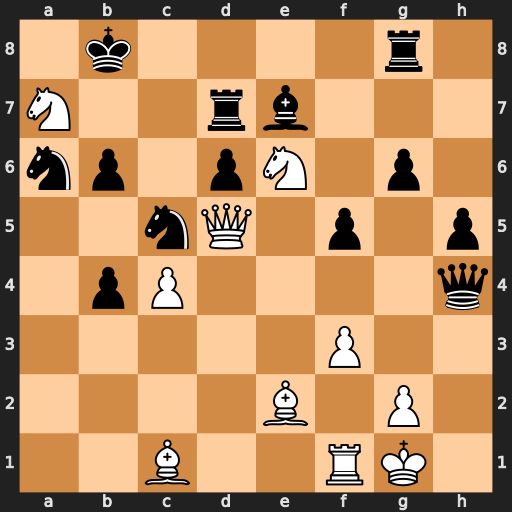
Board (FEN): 1k4r1/N2rb3/np1pN1p1/2nQ1p1p/1pP4q/5P2/4B1P1/2B2RK1
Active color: w
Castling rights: -
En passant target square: -
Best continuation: Nc6+ Kc8 Nxc5 bxc5 Qxg8+